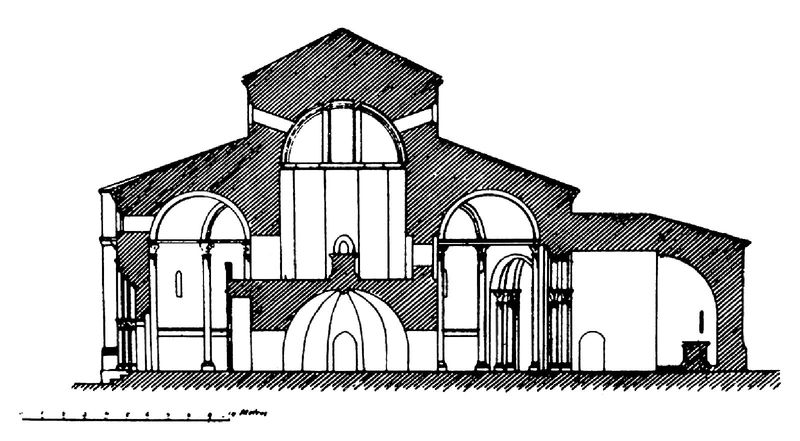
Titel: S. Sepolcro (heute: Vera Cruz) in Segovia
Standort: Segovia (EU - E)
Schlagwörter: weiß, fenster, schwarz, skizze, stützen, säule, säulen, tür, zeichnung, dach, gebäude, haus, architektur, kirche, renaissance, schiff, schiffe, bogen, italien, studie, dächer, giebel, graphik, rundbogen, kuppel, seitenansicht, bögen, gang, umgang, gewölbe, moschee, palast, dom, schnitt, schwarzweiss, schraffur, seite, entwurf, altar, kirchenschiff, mittelschiff, obergarden, seitenschiff, apsis, rundbögen, chor, kapelle, plan, querschnitt, sakral, basilika, grundriss, kreuzgang, massstab, aufriss, architekturzeichnung, krypta, zentralbau, längsschnitt, vierung, durchgänge, spitzdach, oberfenster, absis, lüftung, schiffig, kanäle, sakristei, schwazr, mosche, apside, chorgang, stützlast, lkirchl, halbrundfesnter, itralien, massstagb, säuleln